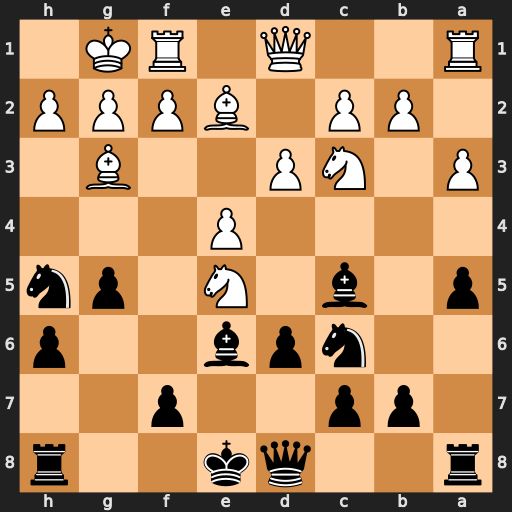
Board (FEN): r2qk2r/1pp2p2/2npb2p/p1b1N1pn/4P3/P1NP2B1/1PP1BPPP/R2Q1RK1
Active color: b
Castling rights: kq
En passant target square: -
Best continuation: Nxg3 Nxc6 Nxe2+ Nxe2 bxc6